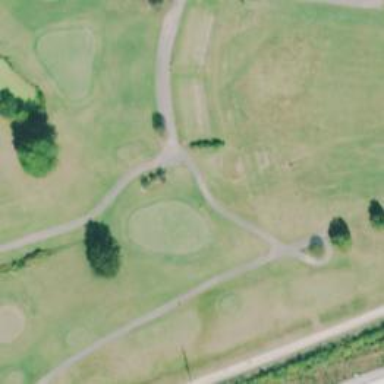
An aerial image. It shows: Footway that doubles as golf path.